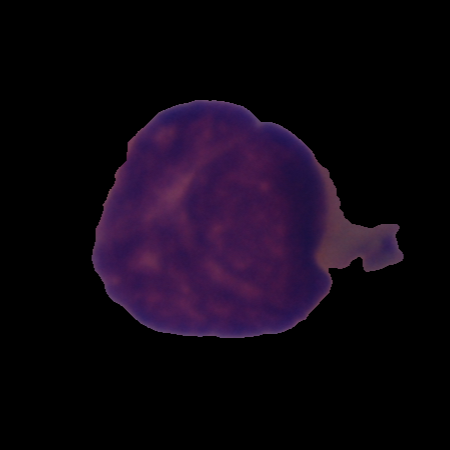
Label: cancer